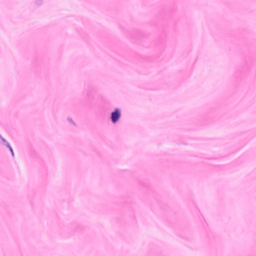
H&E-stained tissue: Breast